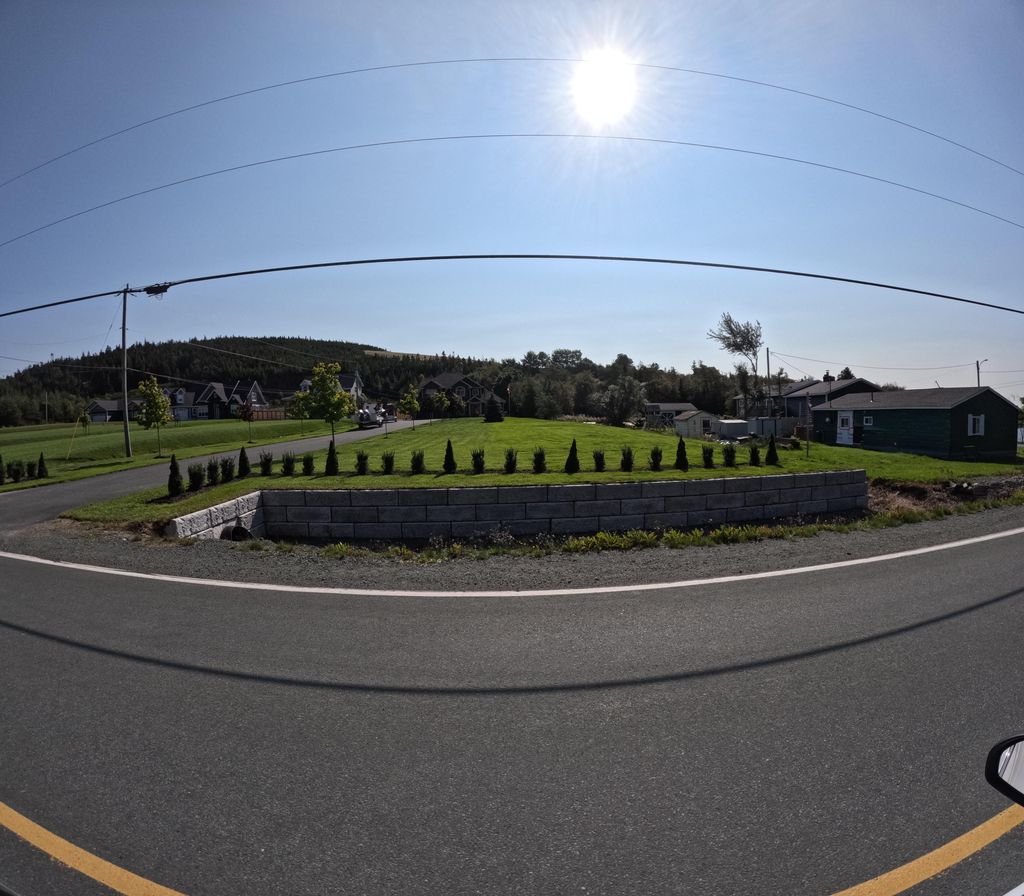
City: st_johns